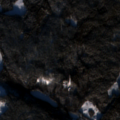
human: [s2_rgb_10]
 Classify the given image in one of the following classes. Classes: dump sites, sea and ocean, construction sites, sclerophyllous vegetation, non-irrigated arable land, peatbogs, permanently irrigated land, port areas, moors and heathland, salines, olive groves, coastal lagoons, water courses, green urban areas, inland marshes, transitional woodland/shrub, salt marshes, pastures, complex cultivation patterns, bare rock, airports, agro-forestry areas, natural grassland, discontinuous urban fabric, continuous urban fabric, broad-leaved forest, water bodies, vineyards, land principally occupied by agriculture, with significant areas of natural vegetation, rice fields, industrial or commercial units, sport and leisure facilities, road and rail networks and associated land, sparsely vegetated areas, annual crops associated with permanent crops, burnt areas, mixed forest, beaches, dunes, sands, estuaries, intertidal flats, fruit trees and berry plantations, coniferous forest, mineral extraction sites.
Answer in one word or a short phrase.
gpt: land principally occupied by agriculture, with significant areas of natural vegetation, coniferous forest, mixed forest